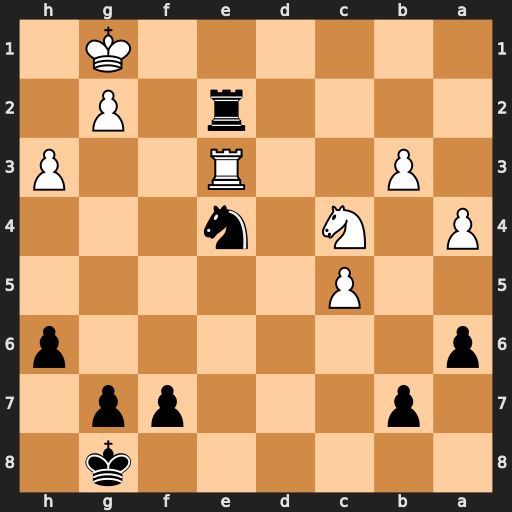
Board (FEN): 6k1/1p3pp1/p6p/2P5/P1N1n3/1P2R2P/4r1P1/6K1
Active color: b
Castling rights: -
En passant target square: -
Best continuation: Rxe3 Nxe3 Nxc5